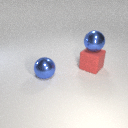
large blue metal sphere to the left of large red rubber cube